Interaction volume radius: 5 \u00c5
Interaction volume height: 35 \u00c5
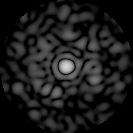
Disorder parameter: 0.822